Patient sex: M
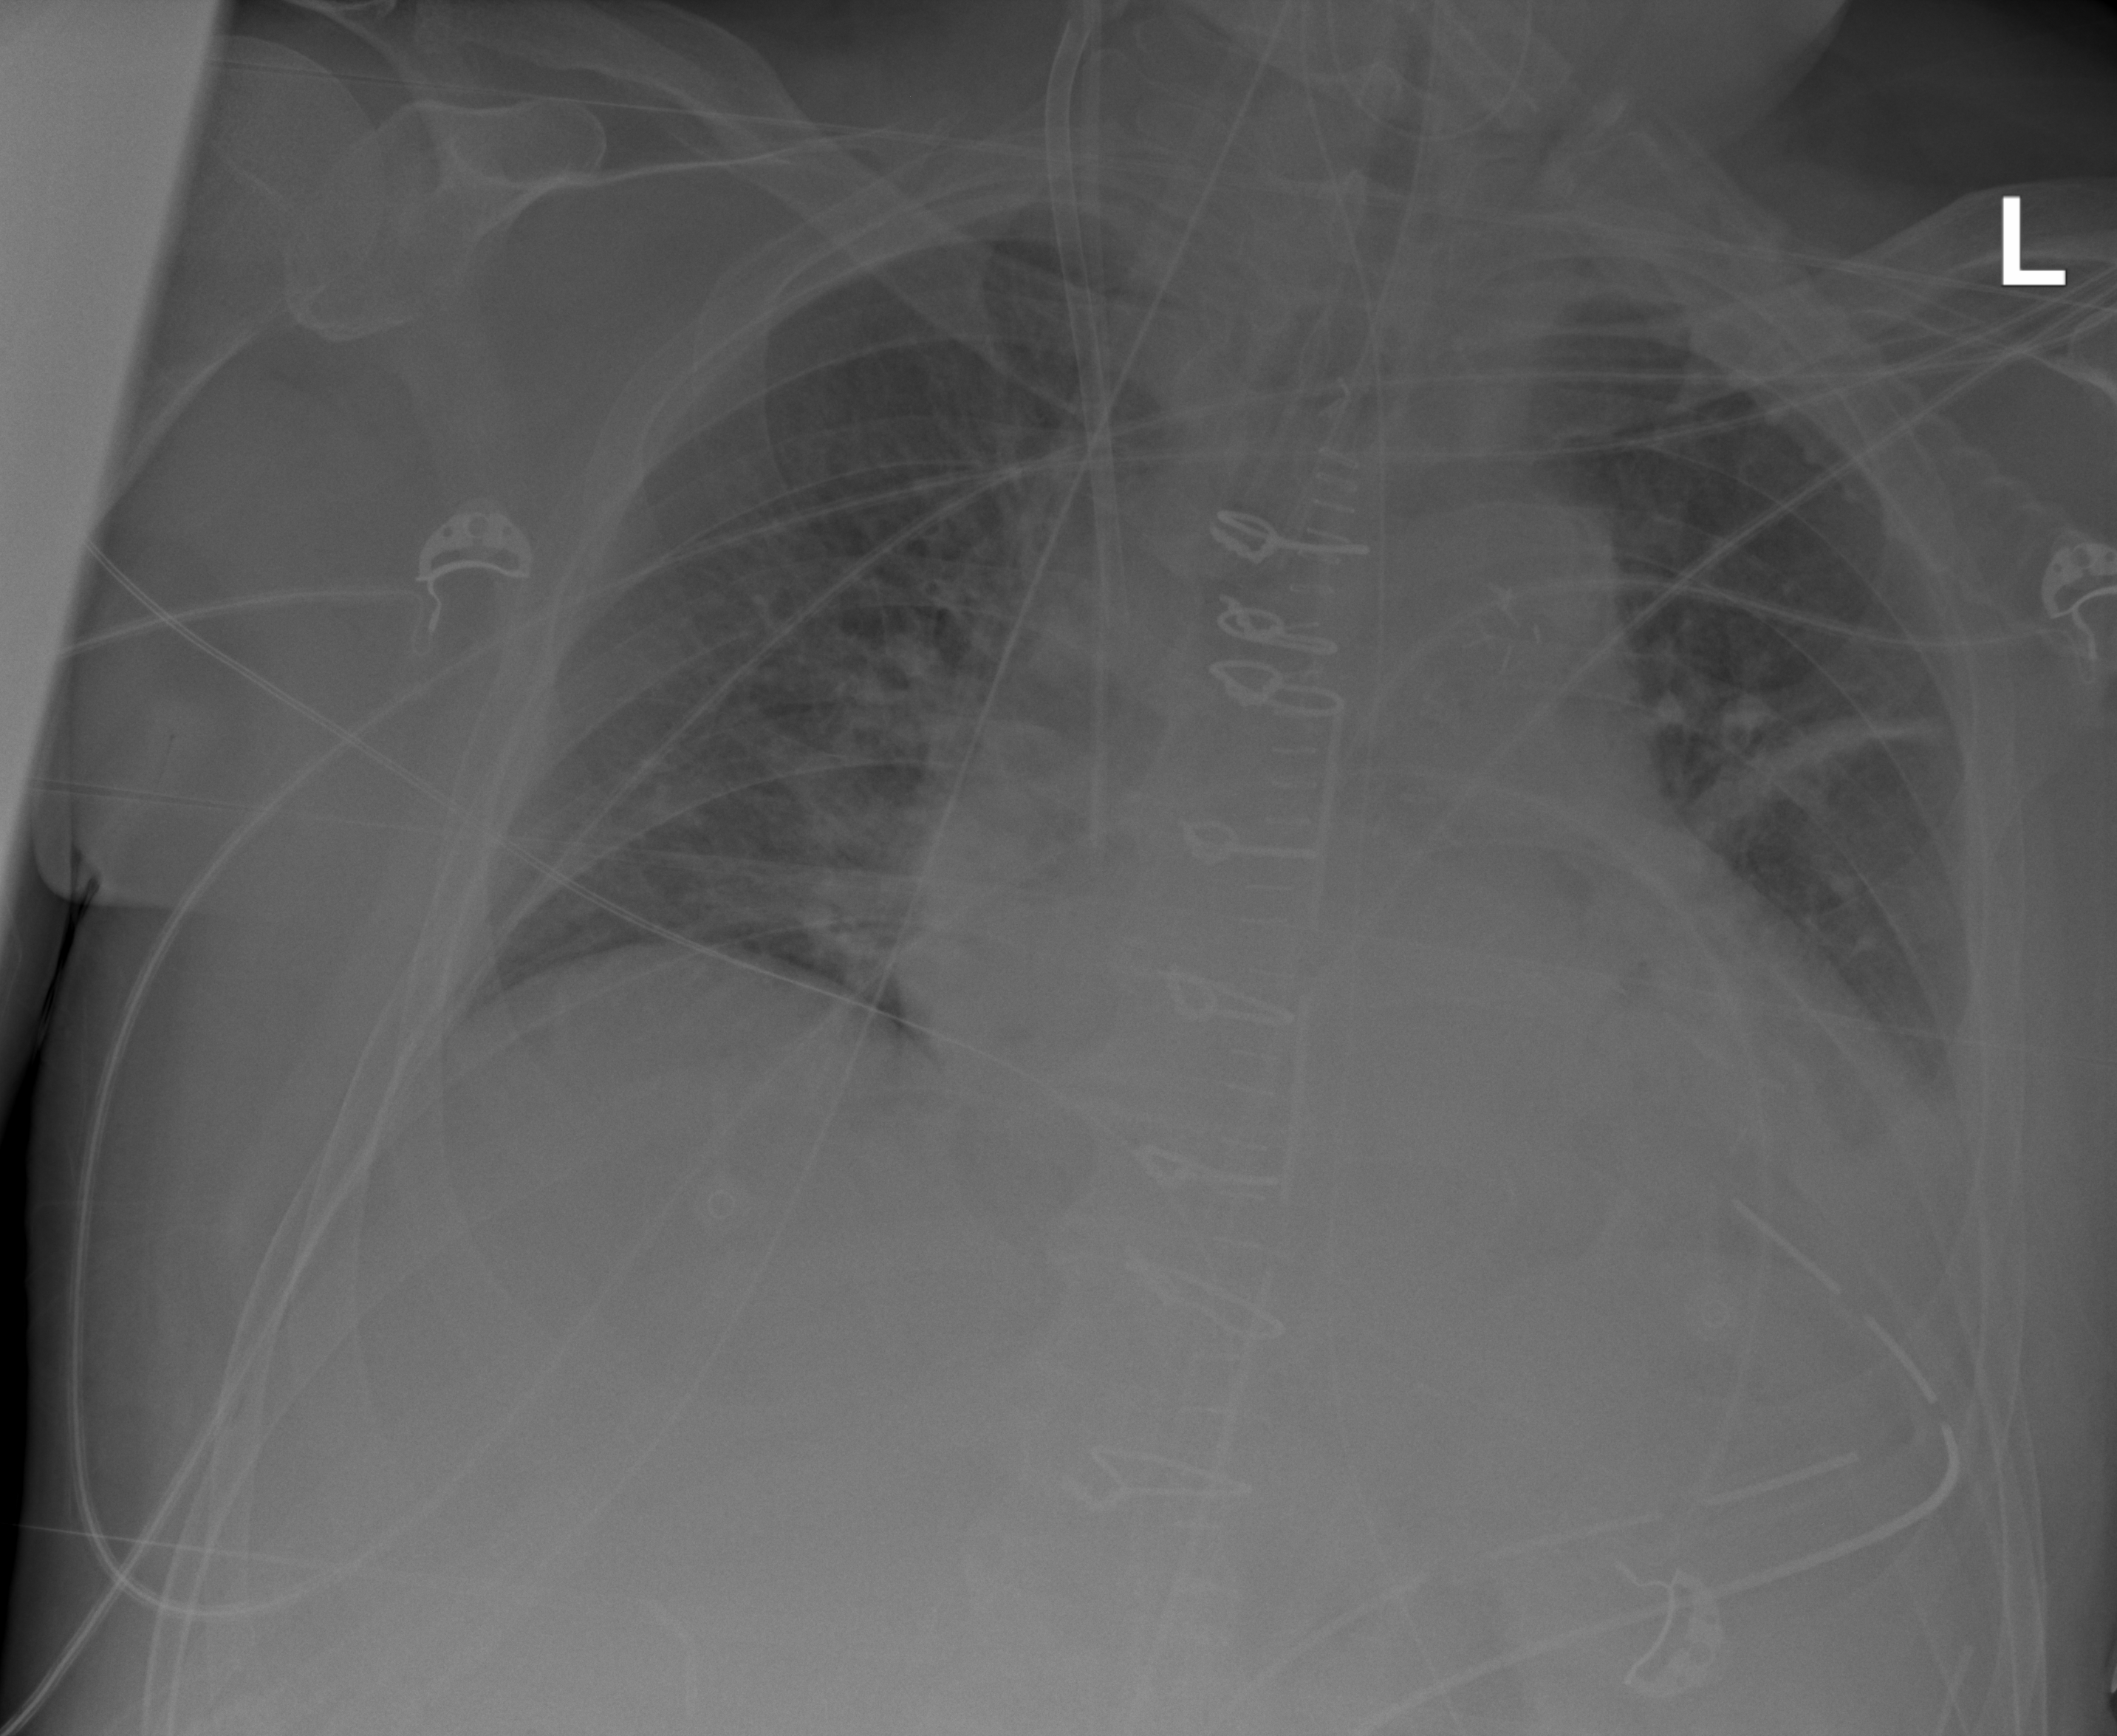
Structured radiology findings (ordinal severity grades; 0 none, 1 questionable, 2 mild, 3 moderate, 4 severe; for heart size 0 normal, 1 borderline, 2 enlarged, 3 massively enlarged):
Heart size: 2
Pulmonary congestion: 2
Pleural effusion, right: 0
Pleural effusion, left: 3
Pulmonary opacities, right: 2
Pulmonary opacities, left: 2
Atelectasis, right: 2
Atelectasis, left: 3